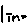
Label: line